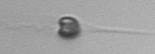
Label: Apedinella